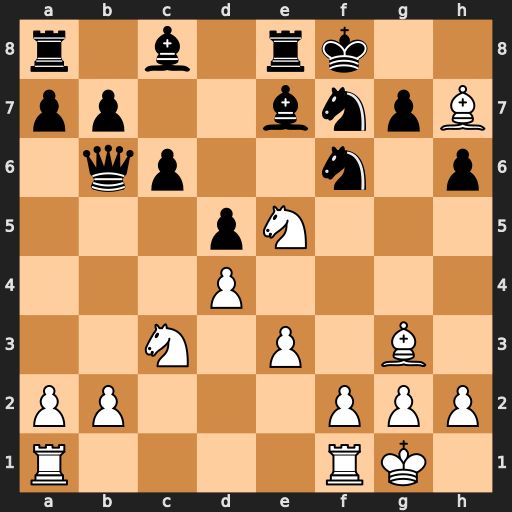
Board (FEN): r1b1rk2/pp2bnpB/1qp2n1p/3pN3/3P4/2N1P1B1/PP3PPP/R4RK1
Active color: w
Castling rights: -
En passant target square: -
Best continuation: Ng6#